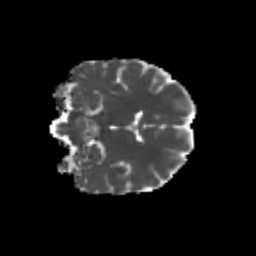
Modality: MD
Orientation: coronal
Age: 23
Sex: female
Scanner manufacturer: siemens
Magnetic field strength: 3 T
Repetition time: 3.5 s
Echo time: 0.104 s